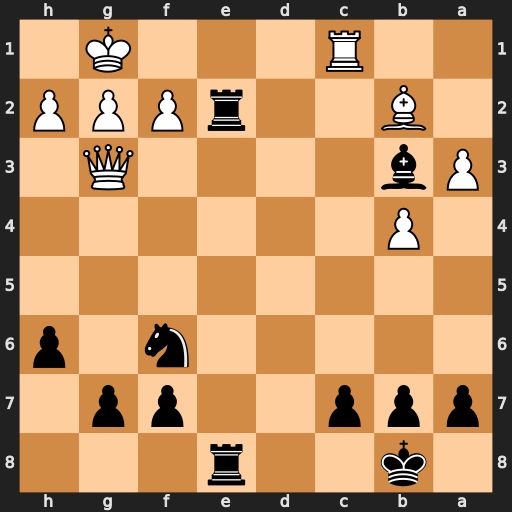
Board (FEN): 1k2r3/ppp2pp1/5n1p/8/1P6/Pb4Q1/1B2rPPP/2R3K1
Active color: b
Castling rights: -
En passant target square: -
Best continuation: Re1+ Rxe1 Rxe1#